Interaction volume radius: 5 \u00c5
Interaction volume height: 10 \u00c5
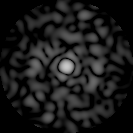
Disorder parameter: 0.8397